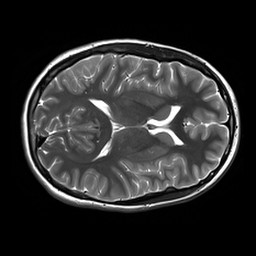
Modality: T2w
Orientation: axial
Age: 21
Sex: female
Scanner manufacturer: siemens
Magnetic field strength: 3 T
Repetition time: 8.53 s
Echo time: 0.091 s